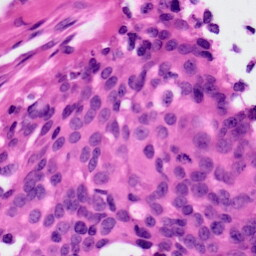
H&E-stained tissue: Ovarian